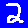
Digit: 2